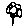
Label: flower